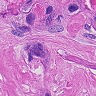
Metastatic tissue present: yes